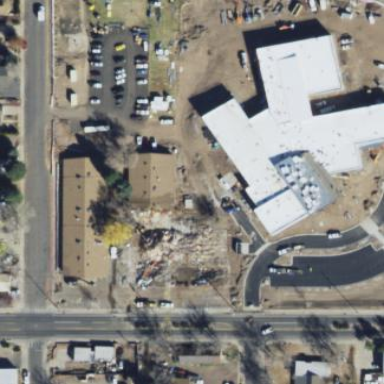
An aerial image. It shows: School building.